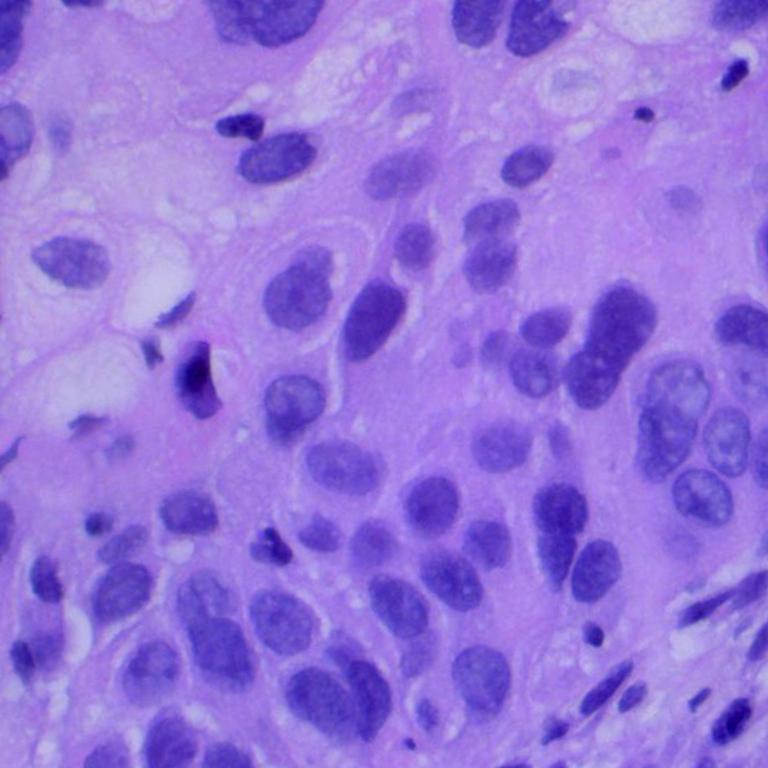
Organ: lung
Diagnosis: squamous carcinomas